Question: I get problem with query Mysql. I have 2 tables like at picture , and I want get result like at picture too...

how the query with UNION ? thanks .. sorry for my english
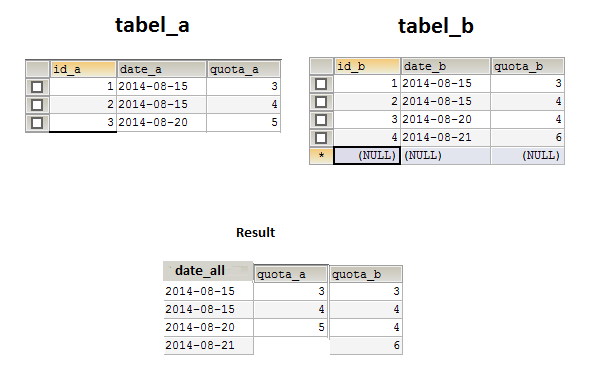
Answer: You can get this result with a LEFT JOIN:
'''
SELECT
b.date_b as date_all,
a.quota_a,
b.quota_b
FROM
tabel_b b
LEFT JOIN
tabel_a a
ON
a.id_a = b.id_b
'''
You've got to take the date info from tabel_b, because else you get a NULL value for id = 4.
<URL>
If tabel_a can have more rows than tabel_b too, then you've got to use a 'FULL OUTER JOIN'. Because MySQL hasn't got inbuild FULL OUTER JOIN you can emulate this by a UNION of a 'LEFT JOIN' and a 'RIGHT JOIN'. And as Strawberry has pointed out, maybe is the equality of the id columns the result of simplification. I add therefor the equality of the date columns to the join condition:
Please regard that you've got to use 'UNION', not 'UNION ALL' to get only distinct rows.
'''
SELECT
b.date_b as date_all,
a.quota_a,
b.quota_b
FROM
tabel_b b
LEFT JOIN
tabel_a a
ON
a.id_a = b.id_b
AND
a.date_a = b.date_b
UNION
SELECT
b.date_b as date_all,
a.quota_a,
b.quota_b
FROM
tabel_a a
LEFT JOIN
tabel_b b
ON
a.id_a = b.id_b
AND
a.date_a = b.date_b
'''
<URL>.